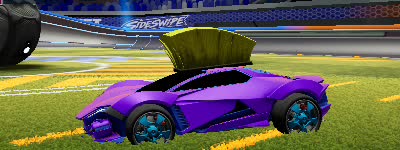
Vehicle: werewolf